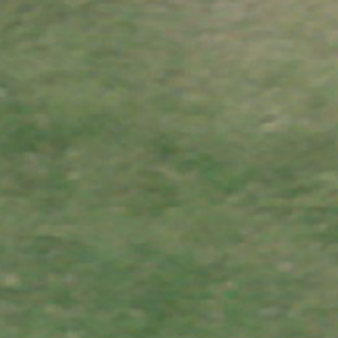
Label: other